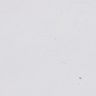
Metastatic tissue present: yes